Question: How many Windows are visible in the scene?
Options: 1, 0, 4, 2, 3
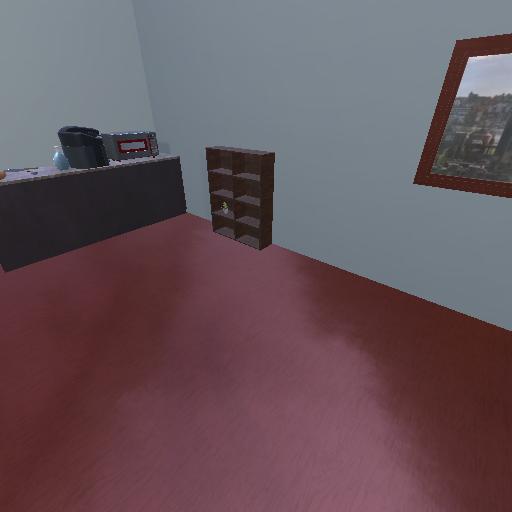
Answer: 1